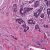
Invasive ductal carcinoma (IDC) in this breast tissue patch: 0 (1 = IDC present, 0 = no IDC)